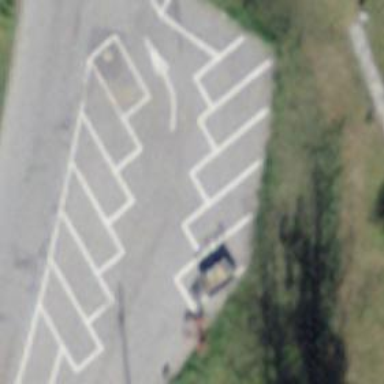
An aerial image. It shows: Parking area with surface.